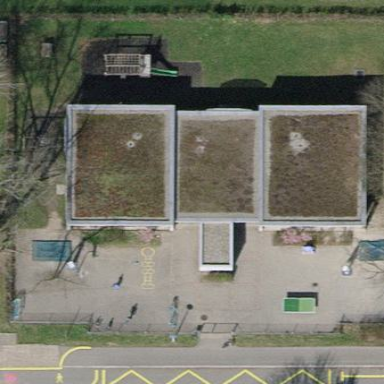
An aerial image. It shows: School building.